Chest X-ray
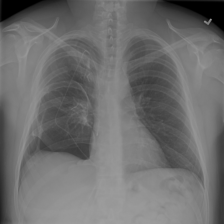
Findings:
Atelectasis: negative
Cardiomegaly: negative
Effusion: negative
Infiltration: negative
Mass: negative
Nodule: negative
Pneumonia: negative
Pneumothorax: positive
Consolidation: negative
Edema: negative
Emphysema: negative
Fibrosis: negative
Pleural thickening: negative
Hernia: negative